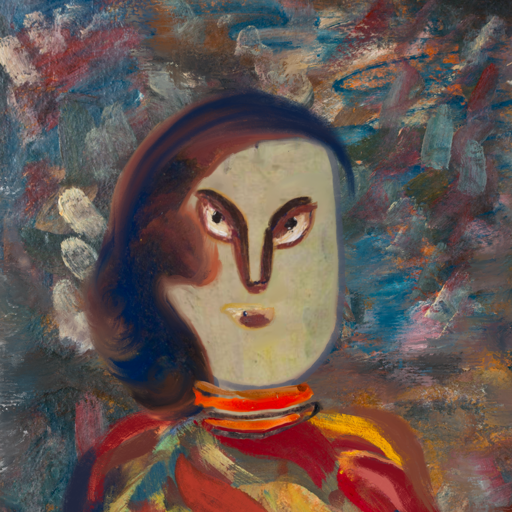
Background: Boggyland, Head And Neck Front: Hill_Girl, Face Front: After_Raid, Bust: Mother_And_Son_Son, Hair Front: Mother_And_Son_Son, Head Accessory: Blank, Second Necklace: Blank, Necklace: Experience, Baby: Blank